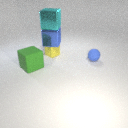
small blue rubber sphere to the right of large green rubber cube